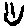
Label: smiley face